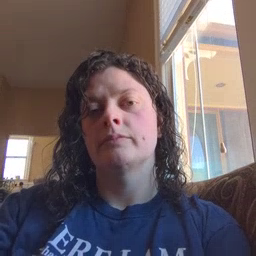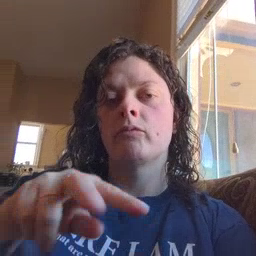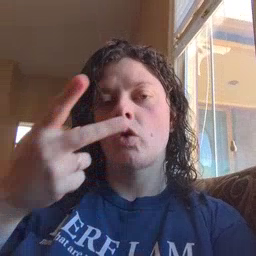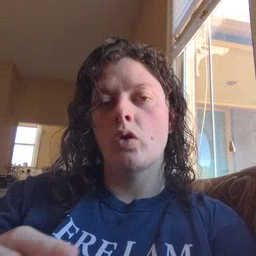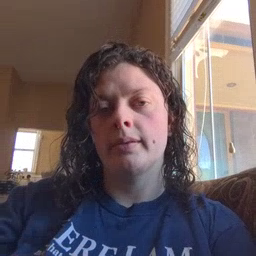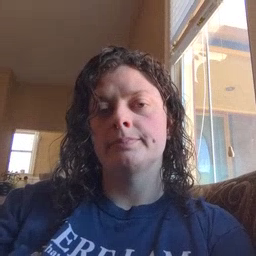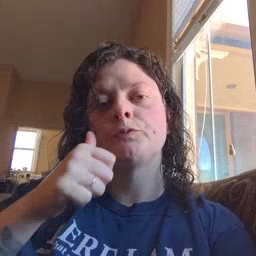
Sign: fall